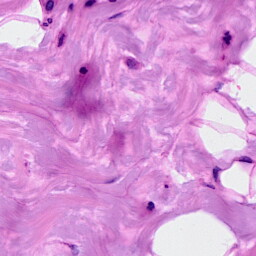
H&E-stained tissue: Breast